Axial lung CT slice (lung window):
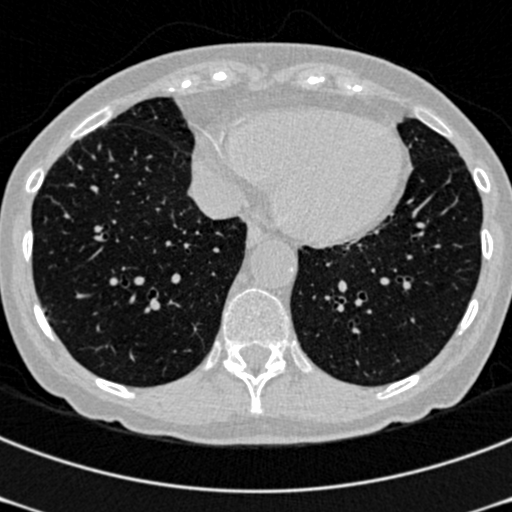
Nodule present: no